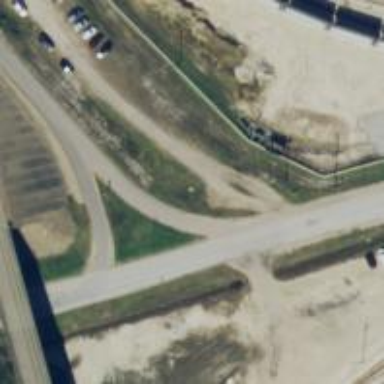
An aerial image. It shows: Secondary link road.